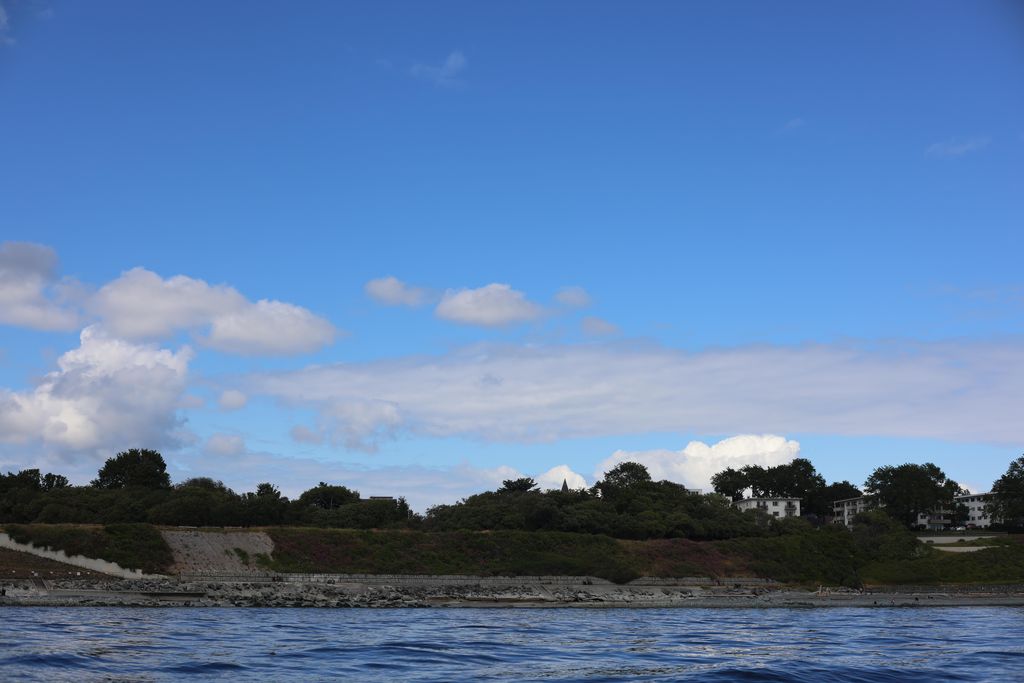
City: victoria